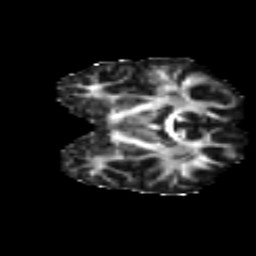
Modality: FA
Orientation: coronal
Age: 19
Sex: female
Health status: ill
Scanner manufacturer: ge
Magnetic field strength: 3 T
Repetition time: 6.752 s
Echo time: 0.079 s